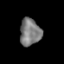
Tissue: lung
Cell type: Epithelial cells
Senescence score: 0.2415
Nuclear area (px): 555
Mean DAPI intensity: 123.818